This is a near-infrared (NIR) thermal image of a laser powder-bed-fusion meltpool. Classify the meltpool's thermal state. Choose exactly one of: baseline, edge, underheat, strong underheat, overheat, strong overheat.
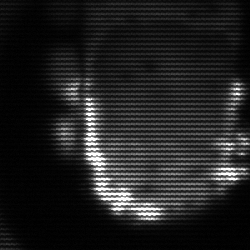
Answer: baseline